Field crop: maize
Growth stage: 2
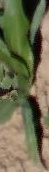
Species: maize